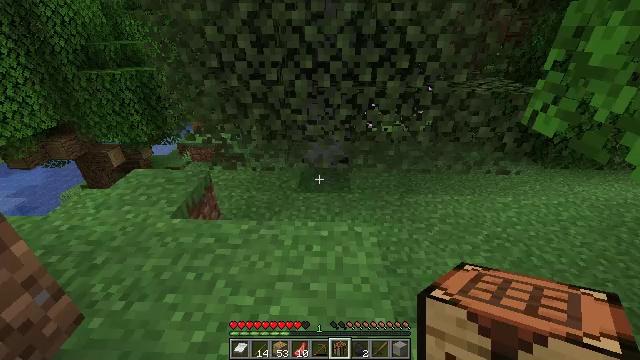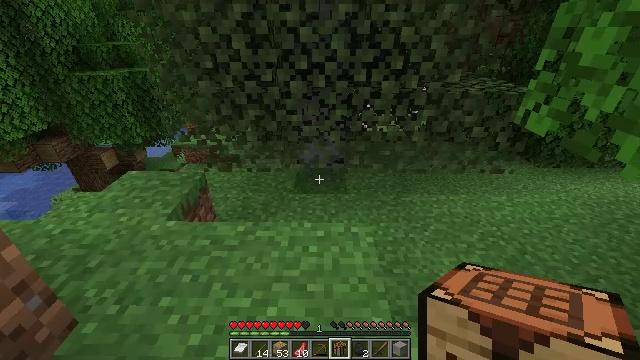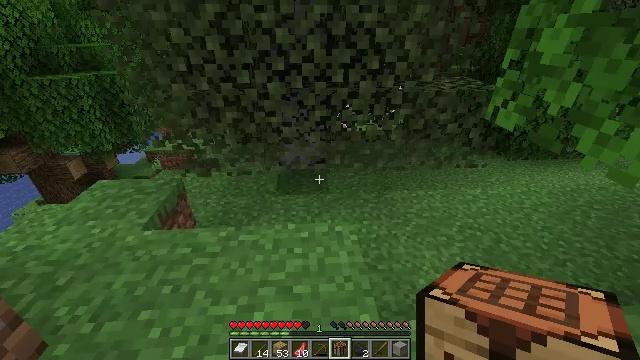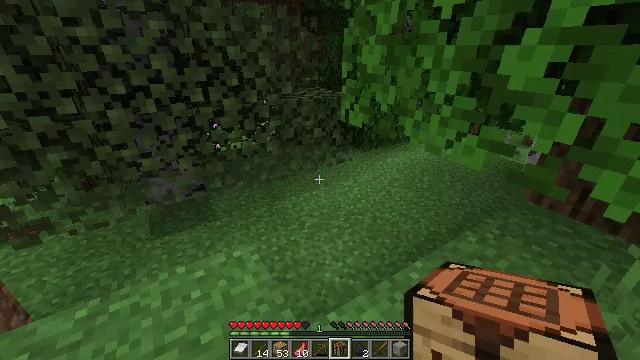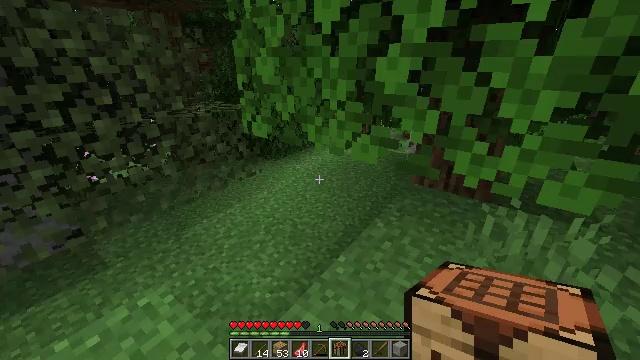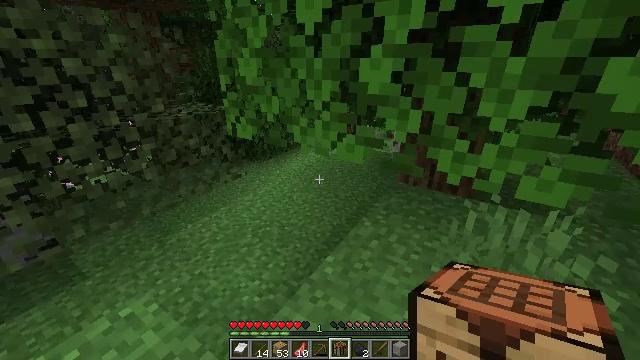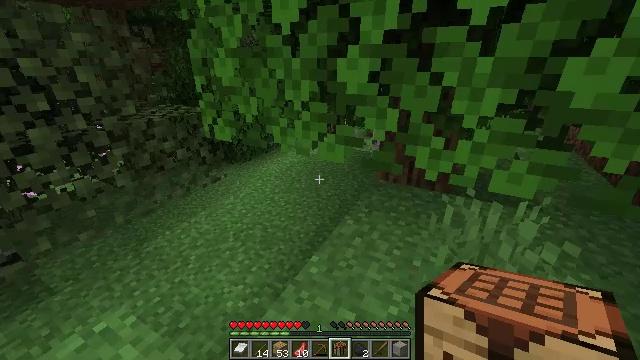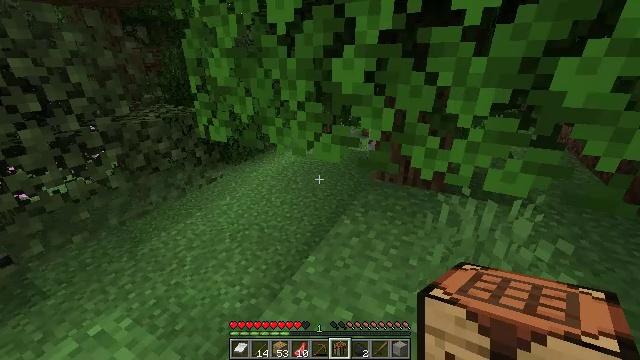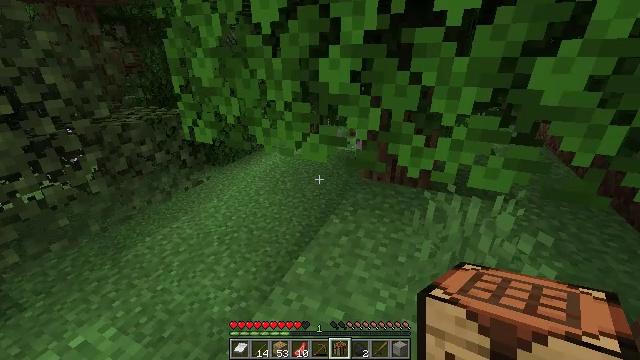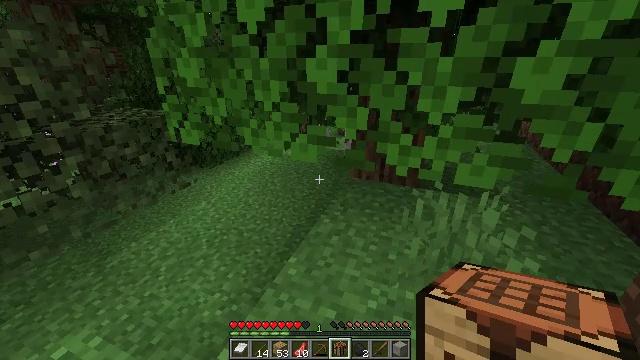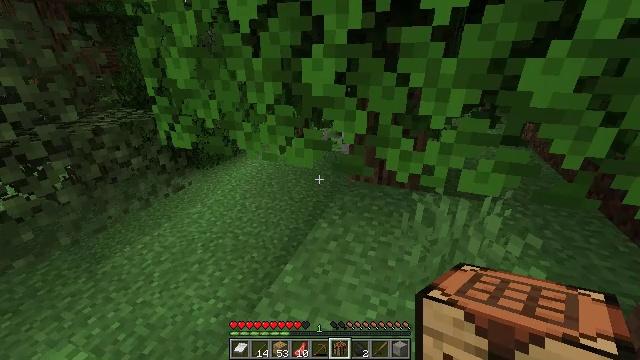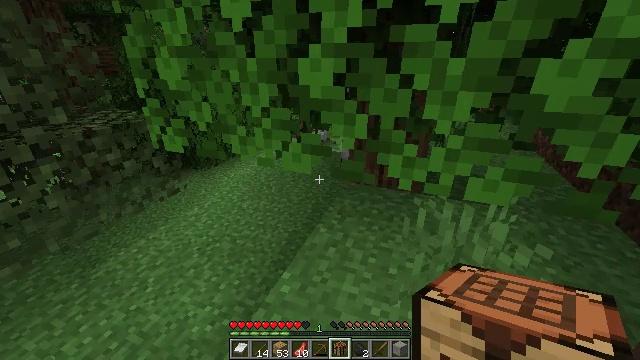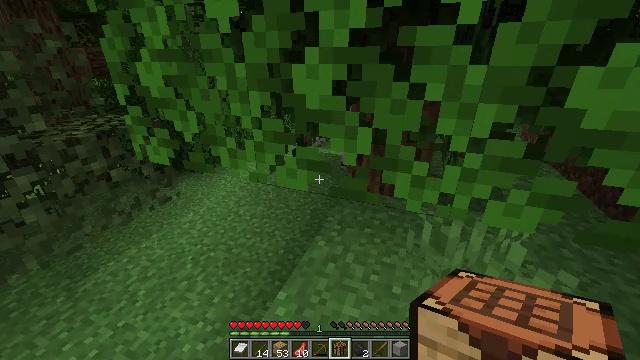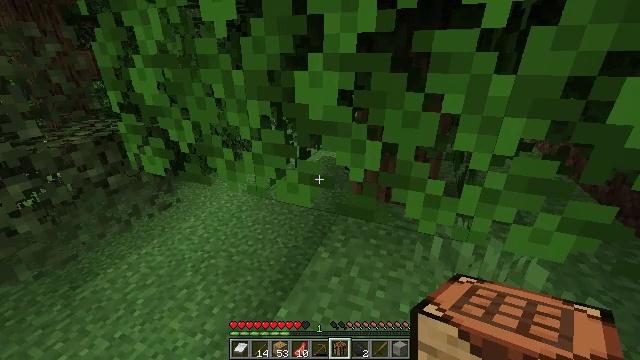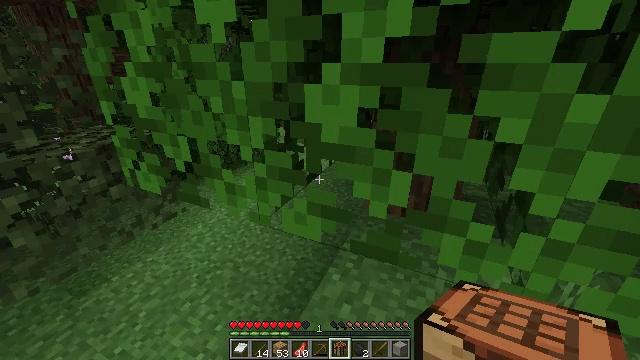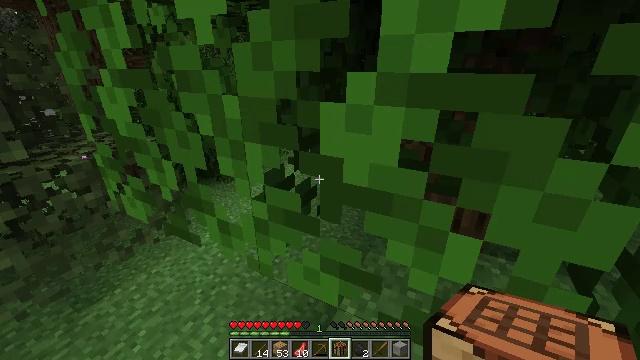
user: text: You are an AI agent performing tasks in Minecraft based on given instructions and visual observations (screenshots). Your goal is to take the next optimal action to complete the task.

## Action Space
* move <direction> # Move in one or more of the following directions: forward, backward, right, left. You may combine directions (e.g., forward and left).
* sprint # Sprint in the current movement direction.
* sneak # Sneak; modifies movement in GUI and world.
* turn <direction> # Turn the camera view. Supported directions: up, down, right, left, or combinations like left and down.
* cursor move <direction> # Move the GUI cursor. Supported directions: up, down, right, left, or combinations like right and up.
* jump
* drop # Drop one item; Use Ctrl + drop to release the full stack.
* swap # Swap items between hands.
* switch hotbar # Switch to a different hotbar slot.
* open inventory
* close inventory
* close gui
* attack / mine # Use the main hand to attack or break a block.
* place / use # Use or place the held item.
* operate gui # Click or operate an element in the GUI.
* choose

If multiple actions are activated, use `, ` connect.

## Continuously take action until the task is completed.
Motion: motion action
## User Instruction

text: Break the bee nest from a tree.
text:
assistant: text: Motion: turn right
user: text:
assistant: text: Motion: turn right
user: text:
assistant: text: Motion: turn right and up
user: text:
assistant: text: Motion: turn right and up
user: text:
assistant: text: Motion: turn right
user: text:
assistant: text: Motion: turn right
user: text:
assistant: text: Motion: no_op
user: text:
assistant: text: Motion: turn right
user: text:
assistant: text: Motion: turn right
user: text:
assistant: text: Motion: move forward
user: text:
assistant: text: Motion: move forward
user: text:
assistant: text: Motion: move forward
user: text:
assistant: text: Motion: move forward
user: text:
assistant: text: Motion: move forward, turn left
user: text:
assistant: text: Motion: move forward, turn left
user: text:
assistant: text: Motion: move forward, turn left
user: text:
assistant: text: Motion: move forward, turn left
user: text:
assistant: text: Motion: move forward, turn left and up
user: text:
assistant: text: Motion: move forward, turn left and up
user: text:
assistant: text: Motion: move forward, turn left
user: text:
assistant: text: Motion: move forward, turn left
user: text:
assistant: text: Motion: move forward, turn left
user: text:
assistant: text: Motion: move forward, turn left
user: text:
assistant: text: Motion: move forward
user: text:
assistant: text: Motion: move forward
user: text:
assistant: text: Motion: move forward
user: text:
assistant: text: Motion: move forward, turn right and down
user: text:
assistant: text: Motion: move forward, turn right and down
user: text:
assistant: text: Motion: move forward, turn right and down
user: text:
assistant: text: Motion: move forward, turn right